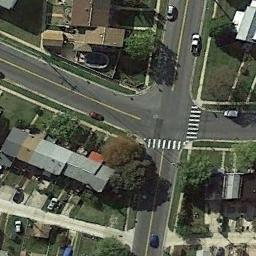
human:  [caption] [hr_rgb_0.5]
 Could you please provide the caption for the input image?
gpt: There was a line of trees east and west of the intersection .

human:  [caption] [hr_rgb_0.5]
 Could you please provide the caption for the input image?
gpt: There are many different shapes of buildings beside the intersection .

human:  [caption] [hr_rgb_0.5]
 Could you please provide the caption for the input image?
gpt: An intersection with sparse traffic located in a residential area with some green areas .

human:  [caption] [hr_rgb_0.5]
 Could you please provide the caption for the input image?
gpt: There are several moving vehicles on the road at the intersection, With many buildings and some trees around the intersection .

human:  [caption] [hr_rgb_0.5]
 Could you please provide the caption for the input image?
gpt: There are some green lawns and buildings beside the intersection .